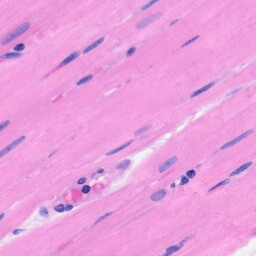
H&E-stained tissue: Heart